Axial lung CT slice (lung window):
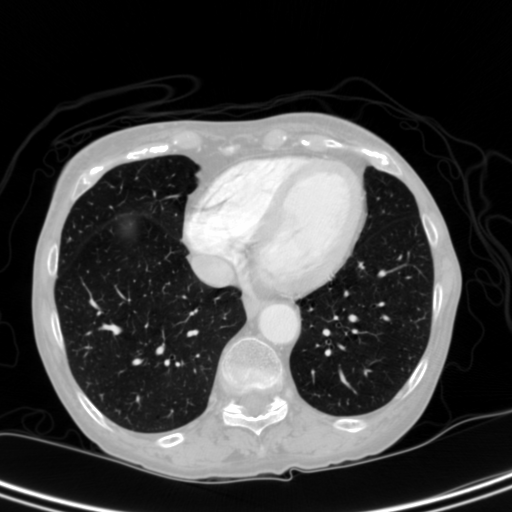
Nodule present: no